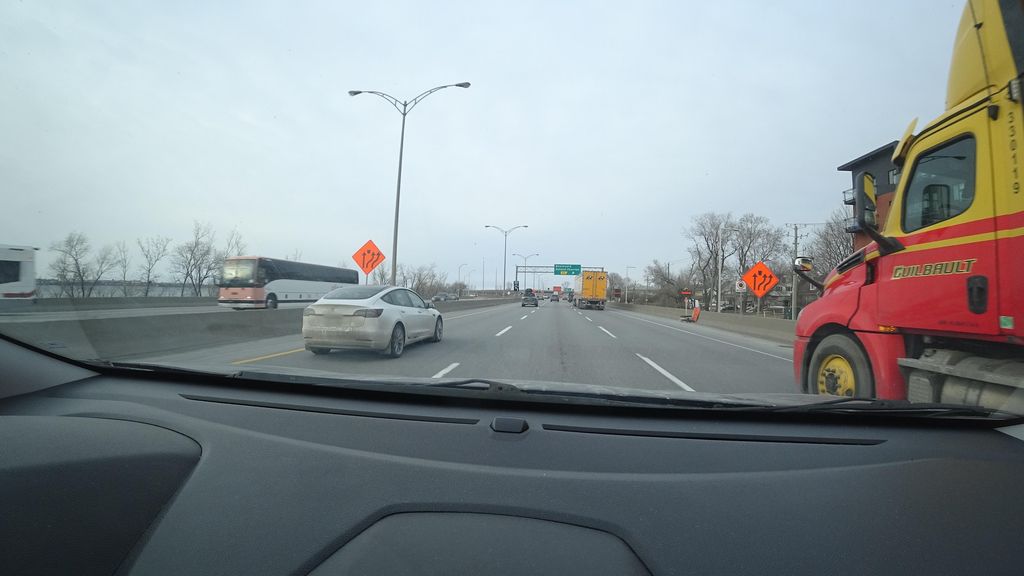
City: montreal